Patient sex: F
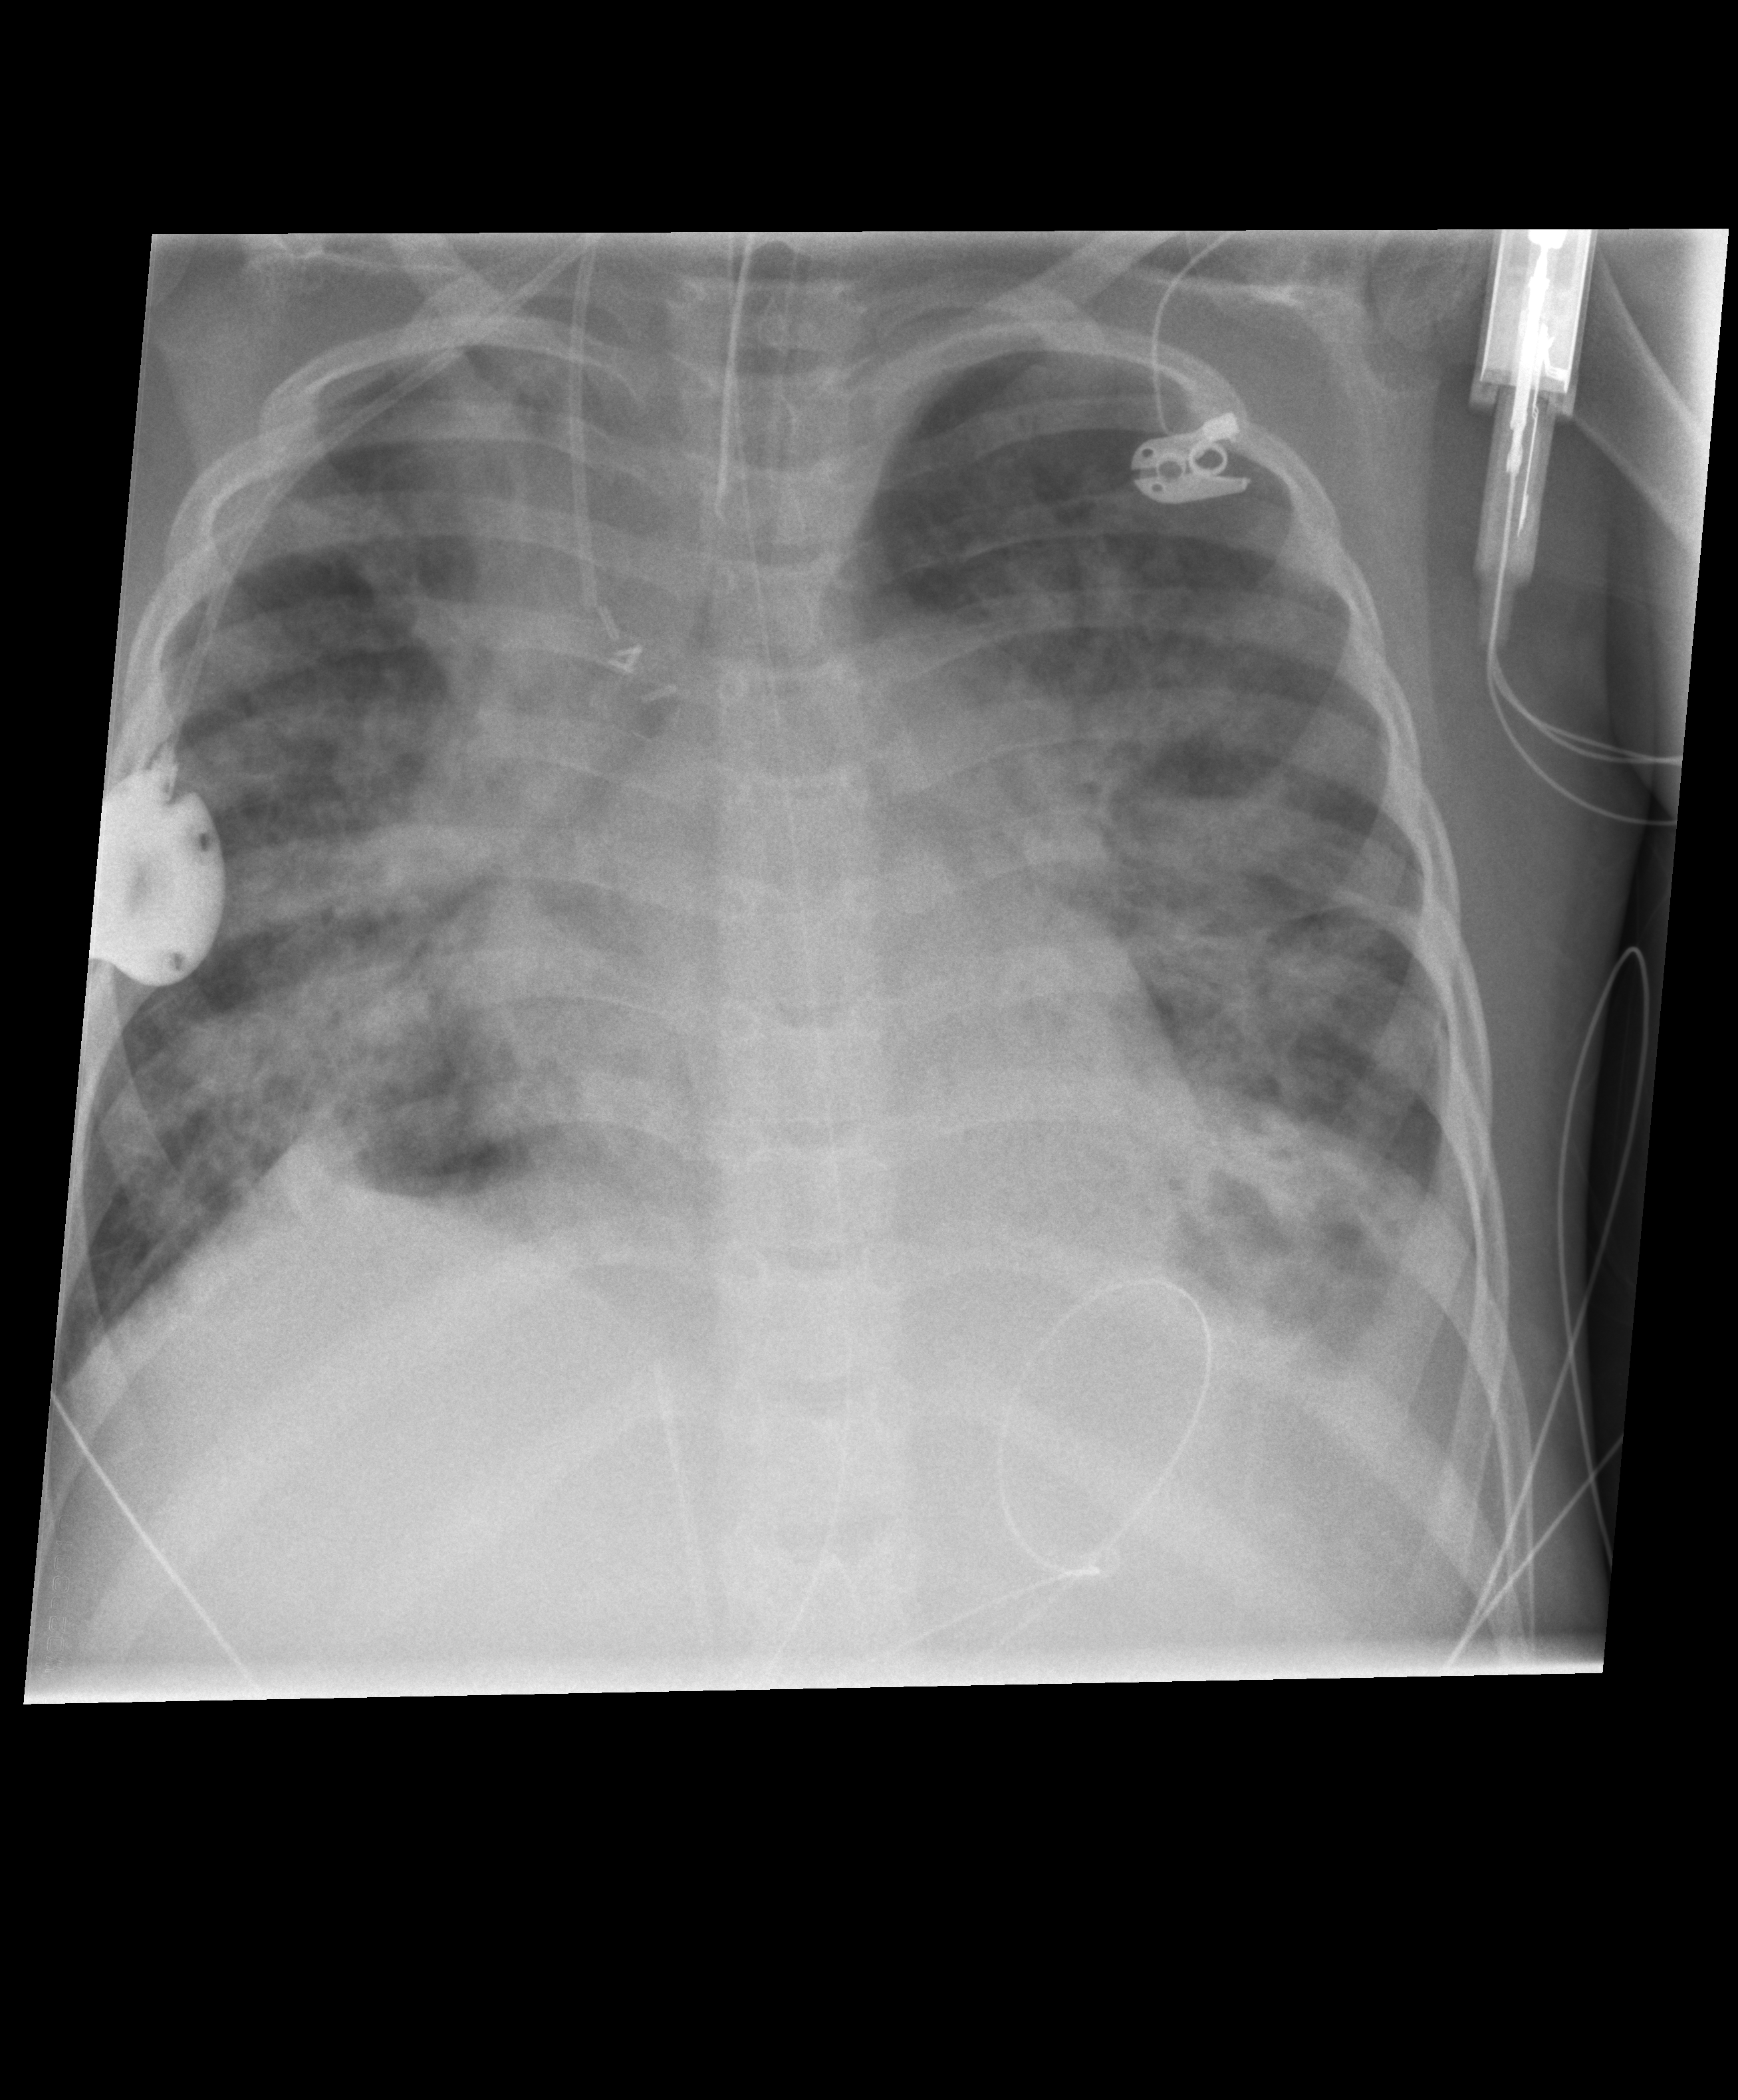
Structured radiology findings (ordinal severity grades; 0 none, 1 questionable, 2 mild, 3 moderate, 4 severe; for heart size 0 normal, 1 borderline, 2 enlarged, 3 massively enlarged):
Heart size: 1
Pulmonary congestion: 2
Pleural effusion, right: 0
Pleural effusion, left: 2
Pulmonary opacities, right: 3
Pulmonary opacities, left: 3
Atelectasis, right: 2
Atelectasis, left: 2